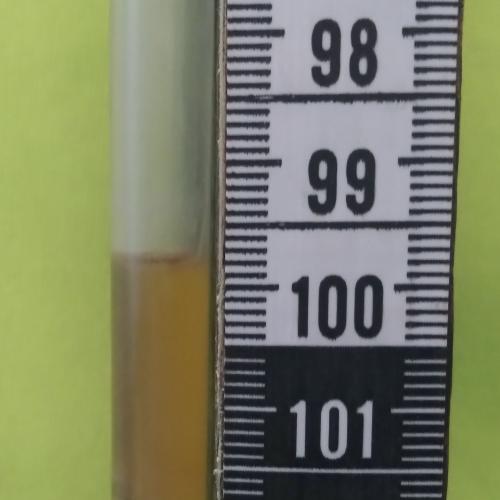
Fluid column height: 99.8 cm